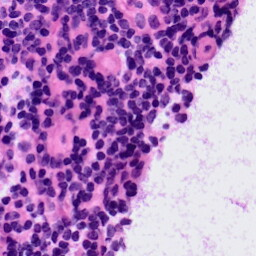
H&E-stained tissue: LymphNode